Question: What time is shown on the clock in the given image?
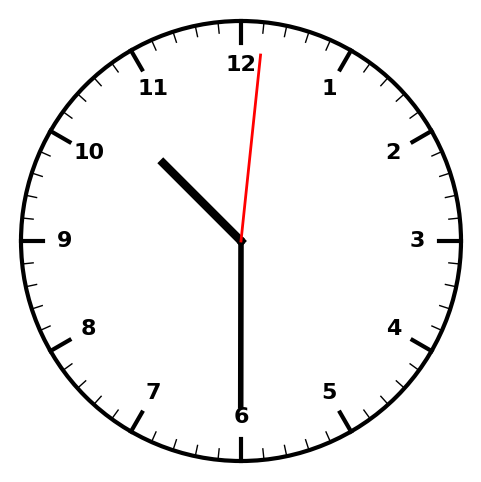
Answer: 10:30:01